Interaction volume radius: 10 \u00c5
Interaction volume height: 20 \u00c5
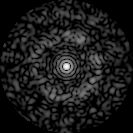
Disorder parameter: 0.8197